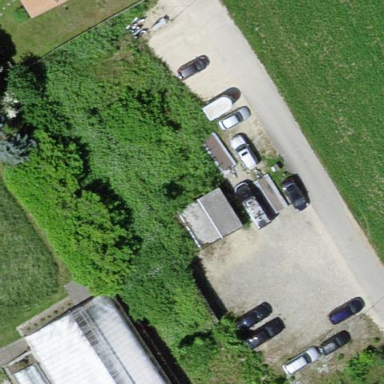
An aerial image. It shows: Garage building.